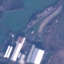
Land use / land cover class: Industrial